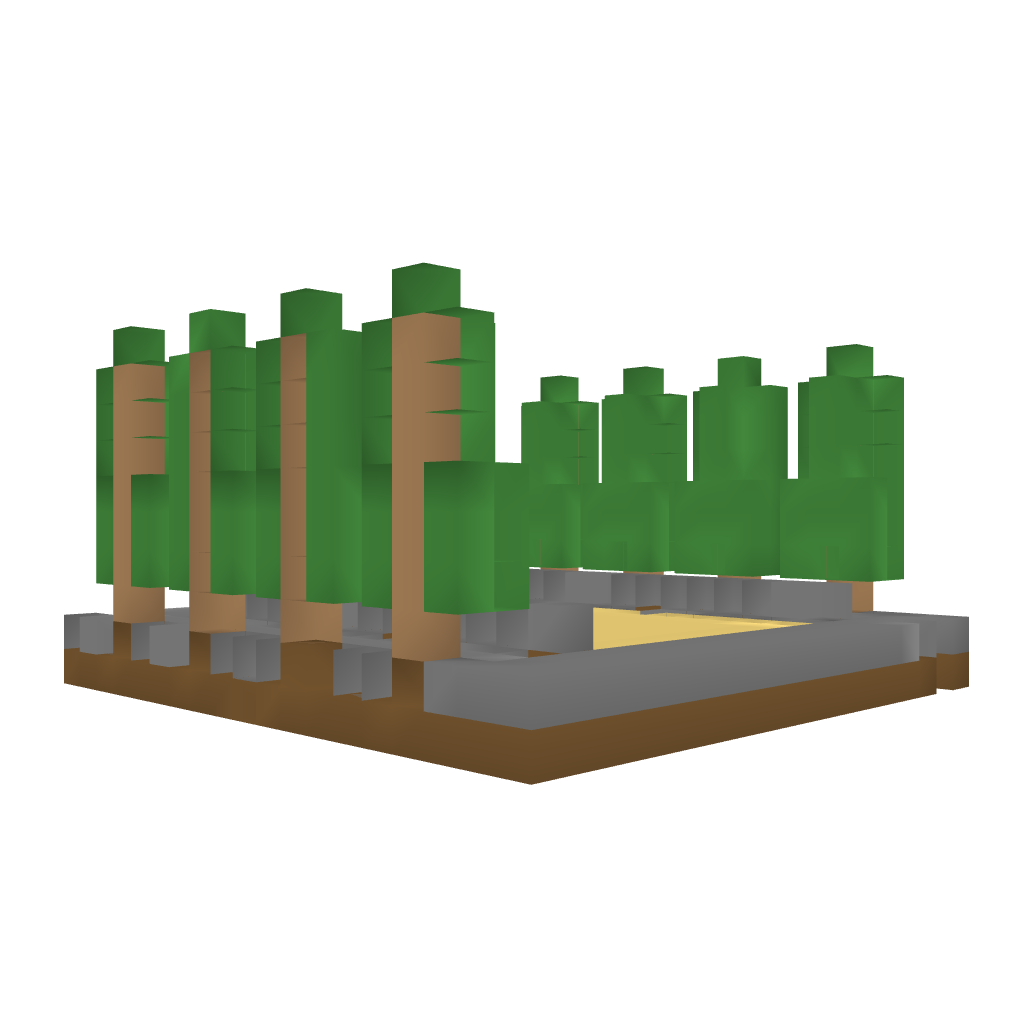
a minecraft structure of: Road / Route bad low quality